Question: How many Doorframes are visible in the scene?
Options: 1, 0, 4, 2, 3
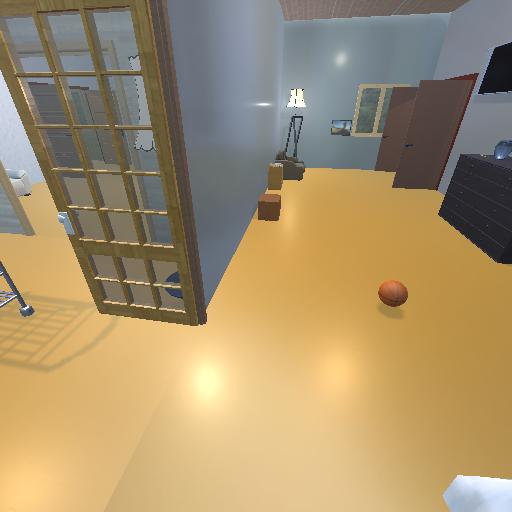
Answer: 1